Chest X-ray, PA view. Patient: 59 years old, sex F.
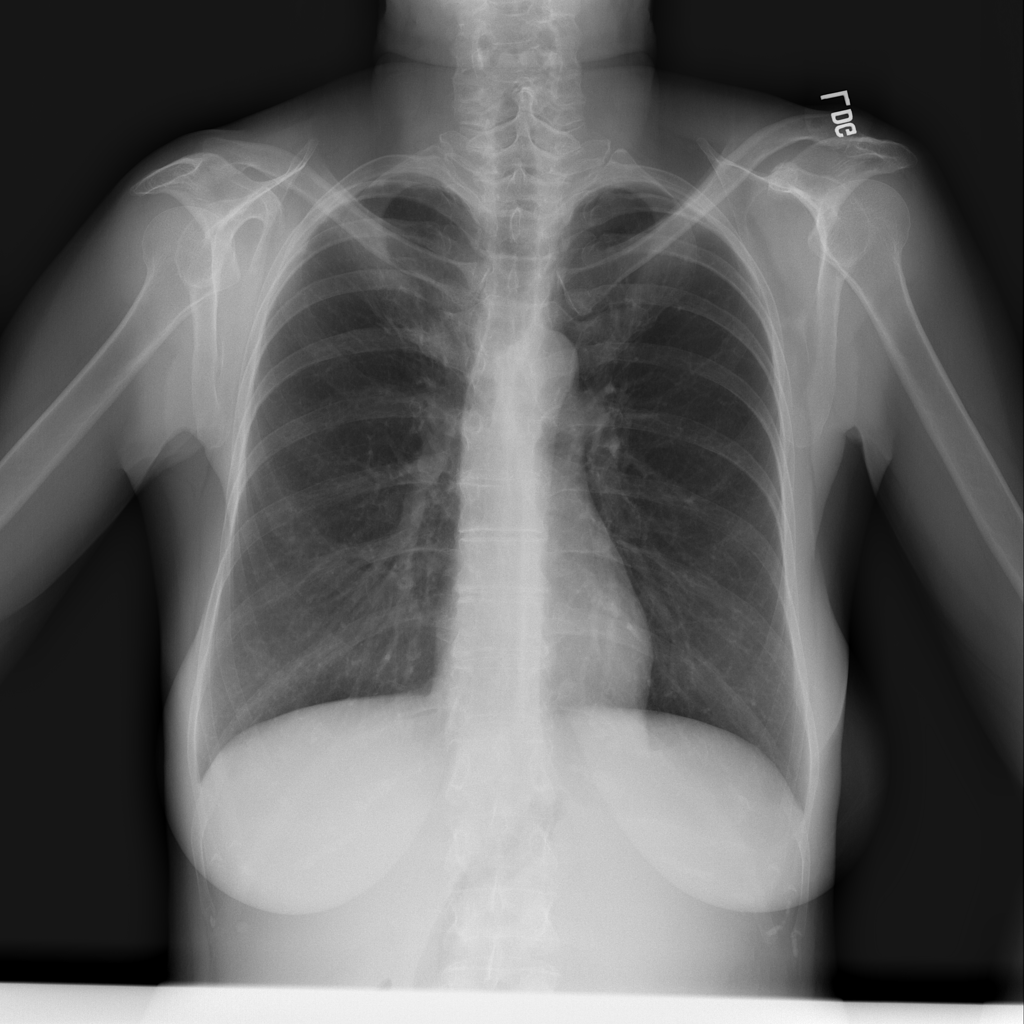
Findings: No Finding